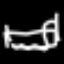
Label: bed